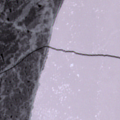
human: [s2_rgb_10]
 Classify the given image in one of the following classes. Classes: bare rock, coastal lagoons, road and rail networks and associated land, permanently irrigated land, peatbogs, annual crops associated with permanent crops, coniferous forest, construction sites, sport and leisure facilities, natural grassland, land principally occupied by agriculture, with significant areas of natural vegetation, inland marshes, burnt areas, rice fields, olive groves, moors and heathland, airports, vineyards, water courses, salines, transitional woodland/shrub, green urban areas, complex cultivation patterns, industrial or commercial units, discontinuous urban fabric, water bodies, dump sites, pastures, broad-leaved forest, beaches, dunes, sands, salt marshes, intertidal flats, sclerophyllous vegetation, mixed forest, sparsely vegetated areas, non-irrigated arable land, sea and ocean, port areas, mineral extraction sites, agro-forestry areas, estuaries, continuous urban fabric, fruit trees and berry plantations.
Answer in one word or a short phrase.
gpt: sea and ocean